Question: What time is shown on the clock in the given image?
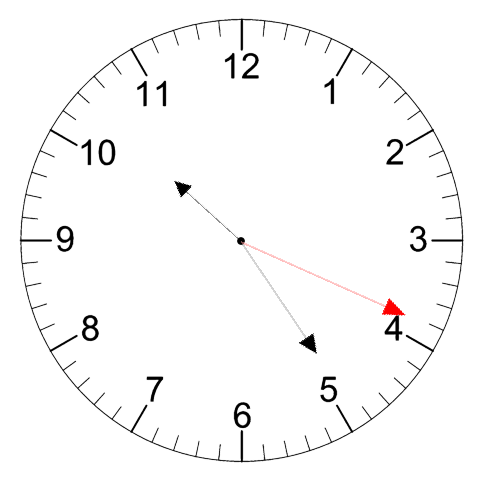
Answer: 10:24:19